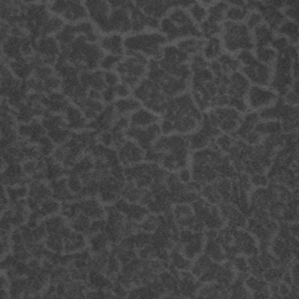
Label: frost